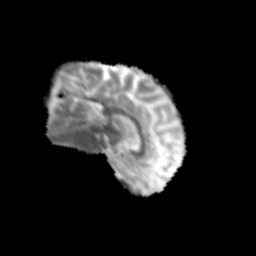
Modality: MD
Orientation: sagittal
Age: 72
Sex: male
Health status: ill
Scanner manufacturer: siemens
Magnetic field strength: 3 T
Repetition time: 8.7 s
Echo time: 0.11 s